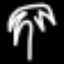
Label: palm tree